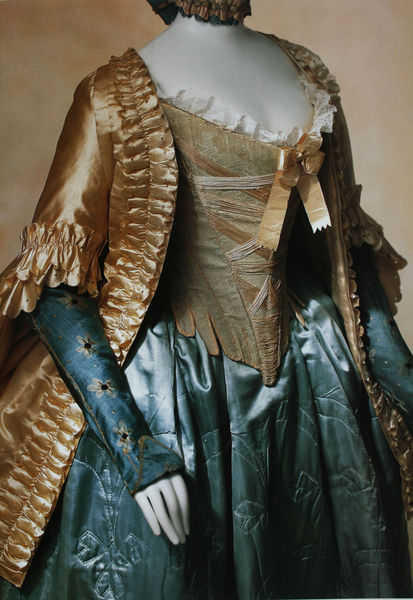
Titel: Jacke (Pet-en-l'air) und Rock - Detail
Standort: Kyoto (Japan)
Institution: Kyoto Costume Institute
Schlagwörter: blau, dunkel, hand, schatten, umhang, weiß, grün, ausschnitt, blume, blumen, braun, brust, busen, elegant, ellbogen, finger, frankreich, frau, handschuhe, hell, kleid, licht, schwarz, türkis, blüte, blüten, beige, mode, muster, ornament, rock, schleife, jacke, arm, band, barock, falten, lang, samt, spitze, ärmel, hals, halskrause, porträt, figur, gewand, gold, kostüm, mantel, schnüre, stickerei, stoff, adel, spitzen, dekollete, dekoltee, rokoko, seide, statue, taille, halsband, mieder, hof, matt, blue, court, white, dress, green, lace, skirt, sleeve, detail, schmal, glanz, dekor, floral, ornamente, flowers, patterns, robe, glänzen, glänzend, brown, faden, faltenwurf, edel, rüsche, rüschen, dekollette, naht, satin, foto, fotografie, photographie, offen, porzellan, stern, torso, festlich, brokat, puppe, photo, glove, geschnürt, mittelalter, korsett, ribbon, stickereien, stickerein, gefasst, golden, gerafft, teuer, bänder, bust, coat, silk, french, design, jacket, kopflos, korsage, model, kostbar, breast, tie, textilien, royal, corsage, schnürung, morgenrock, fingers, petrol, ribbons, schillern, figurine, kyoto, abendrobe, mannequin, goldbraun, textilie, bow, goldig, photograph, photography, decolette, lily, stecker, brustausschnitt, corset, embroidery, galnz, e, bolgbraun, dekolteee, steppmuster, dres, no head, sew, kastüm, turquise, gold brokat, japan louis xvi, damenkleid  16. jhdt, turquies, lys